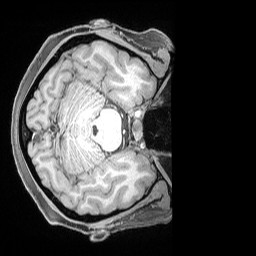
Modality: T1w
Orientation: axial
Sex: female
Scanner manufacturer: siemens
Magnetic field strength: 3 T
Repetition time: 2.53 s
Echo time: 0.00169 s